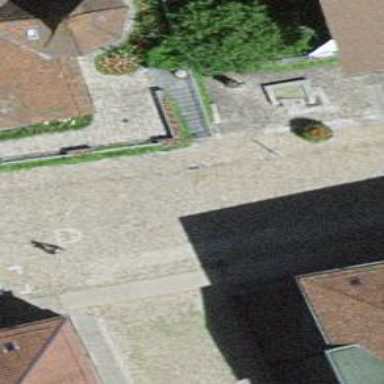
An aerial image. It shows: Residential road with unhewn cobblestone surface.